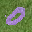
Label: 0